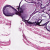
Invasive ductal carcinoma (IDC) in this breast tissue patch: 0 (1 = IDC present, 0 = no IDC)